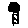
Label: tree